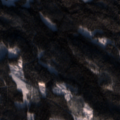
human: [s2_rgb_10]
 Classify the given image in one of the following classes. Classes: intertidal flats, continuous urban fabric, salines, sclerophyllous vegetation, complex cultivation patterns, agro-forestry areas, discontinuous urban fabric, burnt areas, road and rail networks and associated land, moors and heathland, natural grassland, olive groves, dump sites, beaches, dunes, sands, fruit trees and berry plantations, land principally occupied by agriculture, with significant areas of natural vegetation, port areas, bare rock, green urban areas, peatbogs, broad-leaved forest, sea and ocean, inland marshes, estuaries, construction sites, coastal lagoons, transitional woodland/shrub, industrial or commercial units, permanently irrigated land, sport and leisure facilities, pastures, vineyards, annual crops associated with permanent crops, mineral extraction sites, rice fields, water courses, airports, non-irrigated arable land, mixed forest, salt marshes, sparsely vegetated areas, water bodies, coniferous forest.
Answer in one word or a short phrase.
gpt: coniferous forest, transitional woodland/shrub